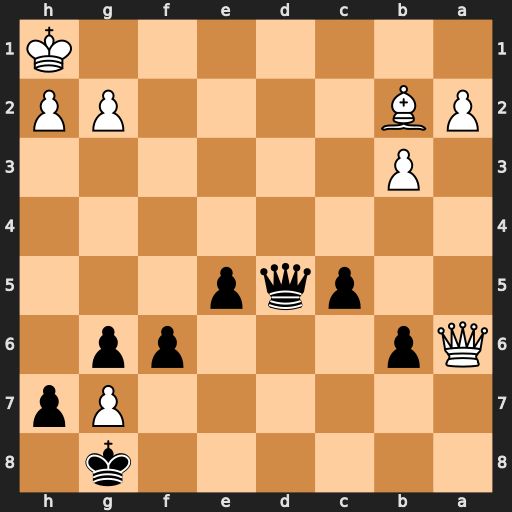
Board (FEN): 6k1/6Pp/Qp3pp1/2pqp3/8/1P6/PB4PP/7K
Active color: b
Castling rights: -
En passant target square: -
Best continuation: Qd1+ Qf1 Qxf1#